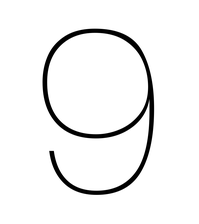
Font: Poppins-Thin